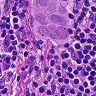
Metastatic tissue present: yes